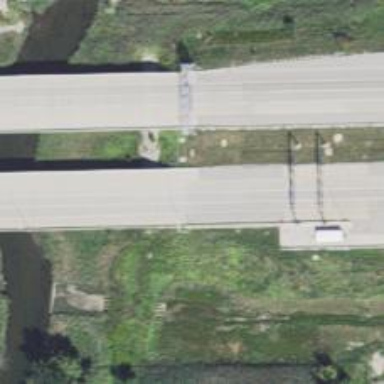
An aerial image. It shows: Motorway bridge.